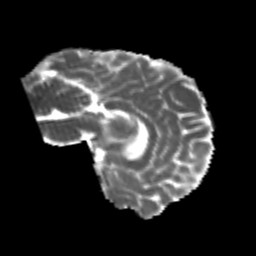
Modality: MD
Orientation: sagittal
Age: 26
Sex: female
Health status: healthy
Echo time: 0.074 s